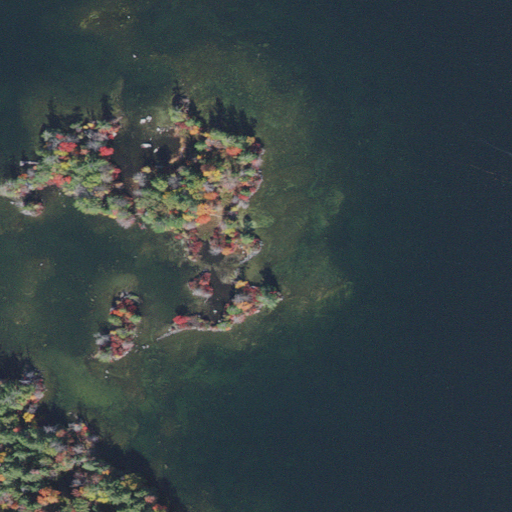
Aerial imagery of island in New Hampshire named Duds Island containing open water, herbaceous wetlands, woody wetlands, evergreen forest, and grassland